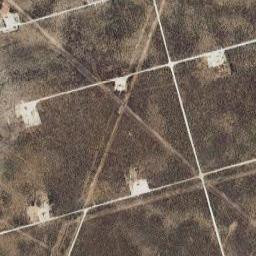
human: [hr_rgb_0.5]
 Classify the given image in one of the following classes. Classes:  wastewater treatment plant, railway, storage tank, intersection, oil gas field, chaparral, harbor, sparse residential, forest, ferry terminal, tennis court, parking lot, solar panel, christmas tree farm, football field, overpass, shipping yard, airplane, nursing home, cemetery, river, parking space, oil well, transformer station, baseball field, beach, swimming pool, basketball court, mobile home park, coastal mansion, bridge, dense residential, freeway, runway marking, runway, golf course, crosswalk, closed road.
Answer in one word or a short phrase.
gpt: oil gas field